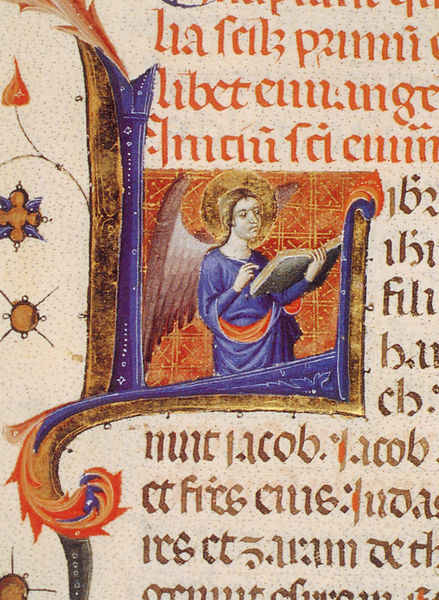
Titel: Llibre Verd de Barcelona
Institution: Barcelona, Arxiu Històric de la Ciutat de Barcelona
Schlagwörter: blau, flügel, blume, symbol, blüte, rot, muster, ornament, bild, gewand, gold, blatt, gotik, traurig, engel, schrift, lila, detail, lesen, verzierung, buch, seite, illustration, text, buchstabe, buchstaben, initiale, ranke, heiligenschein, nimbus, mittelalter, malerie, heilig, verzeirung, handschrift, latein, glorie, buchmalerei, anfangsbuchstabe, geand, evangelium, codex, schrfit, l